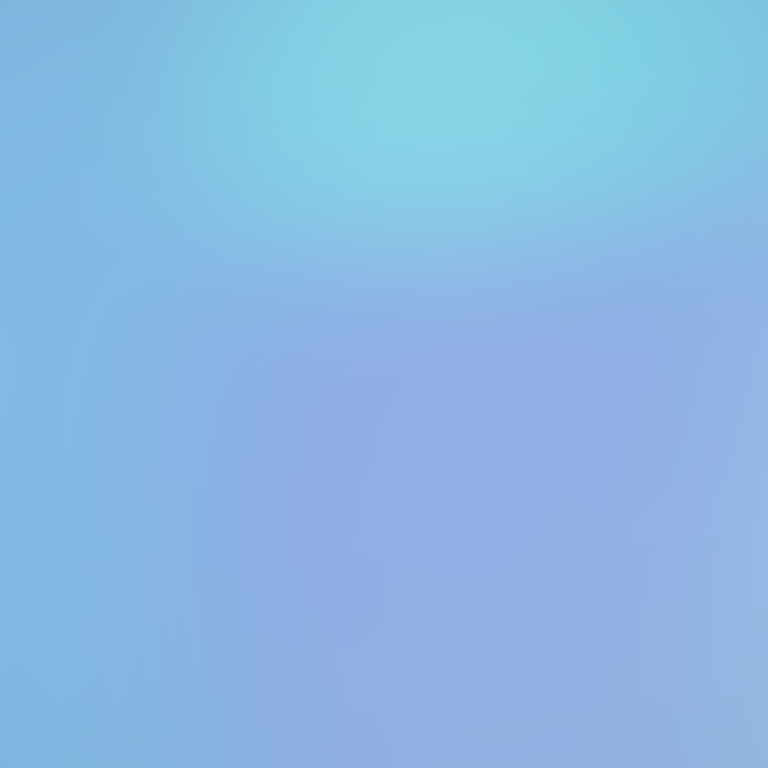
Abstract light effect, smooth gradient from soft blue to light teal, calm atmosphere, diffuse light, no room, no furniture, no objects.